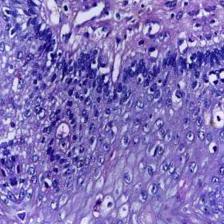
Diagnosis: Normal